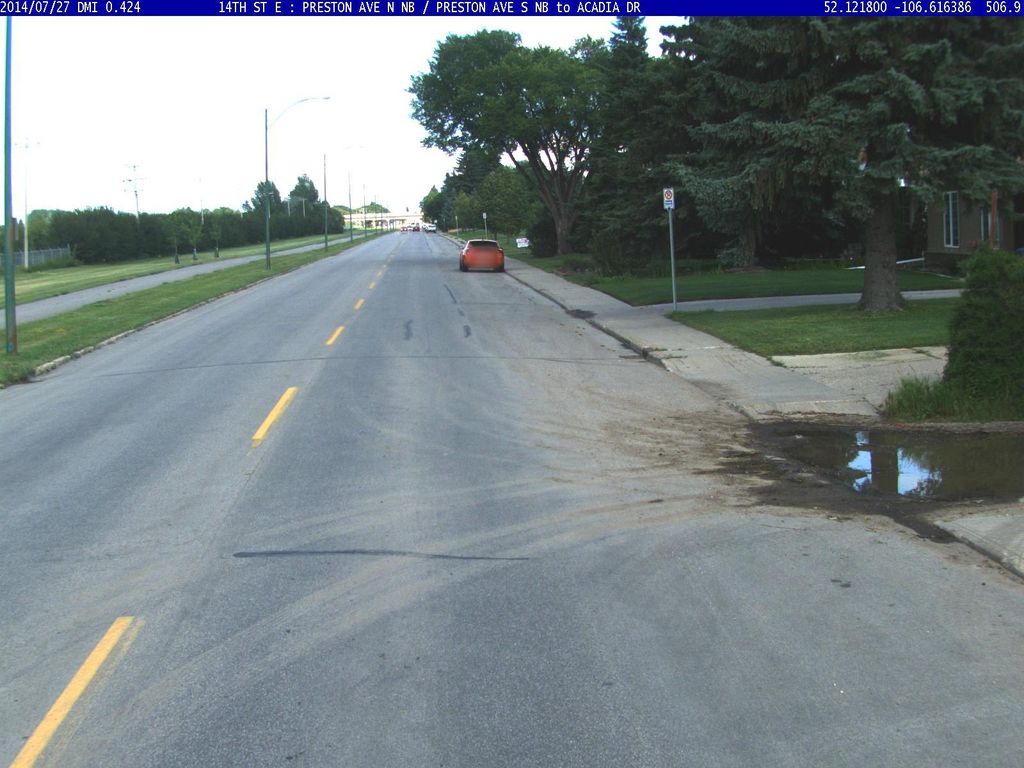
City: saskatoon